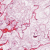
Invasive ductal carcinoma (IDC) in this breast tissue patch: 1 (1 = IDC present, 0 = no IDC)